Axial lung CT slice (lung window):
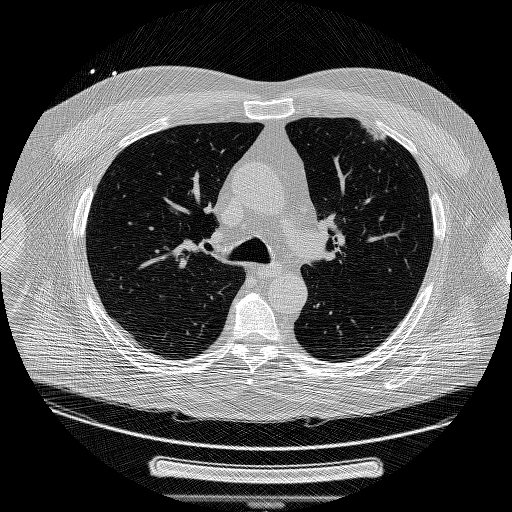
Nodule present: yes
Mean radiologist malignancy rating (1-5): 5